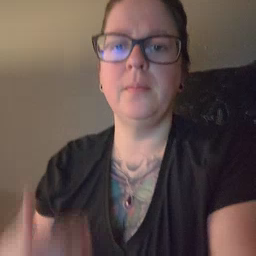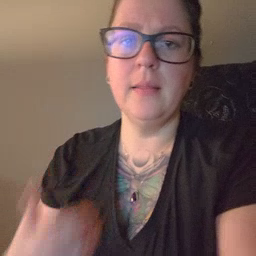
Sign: animal